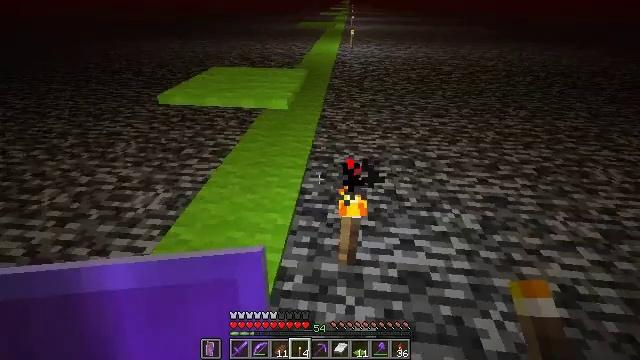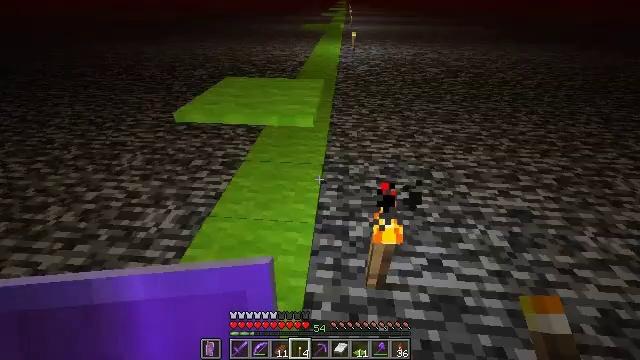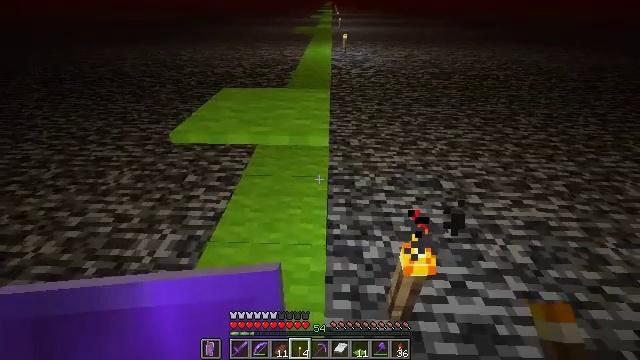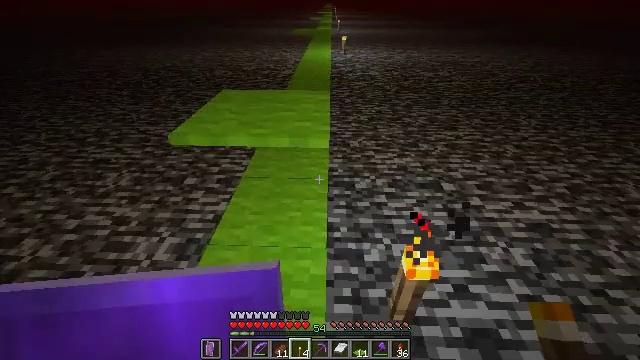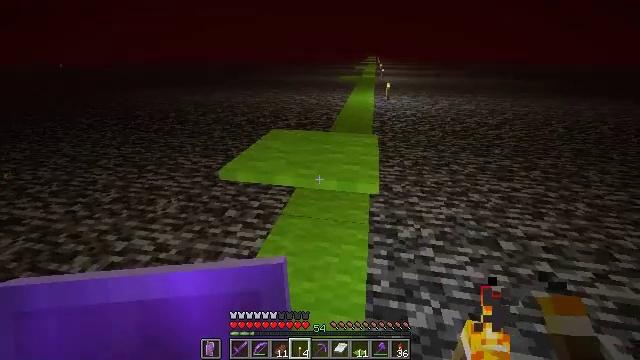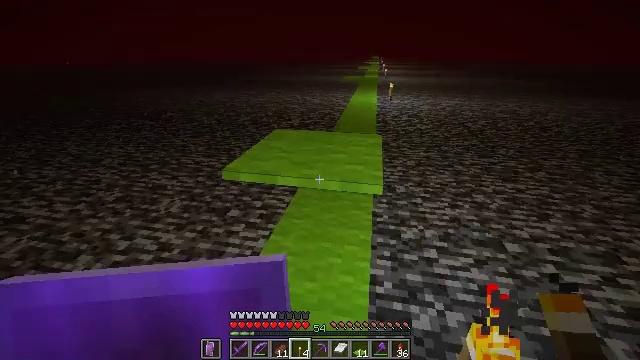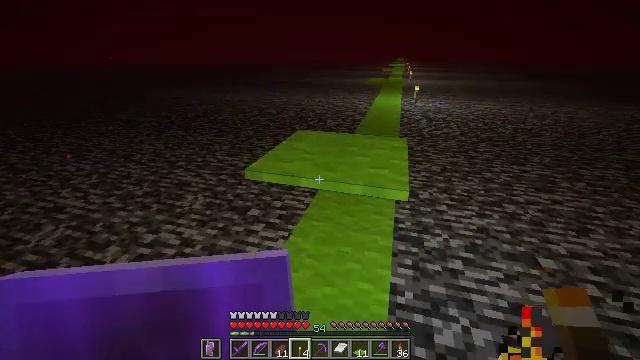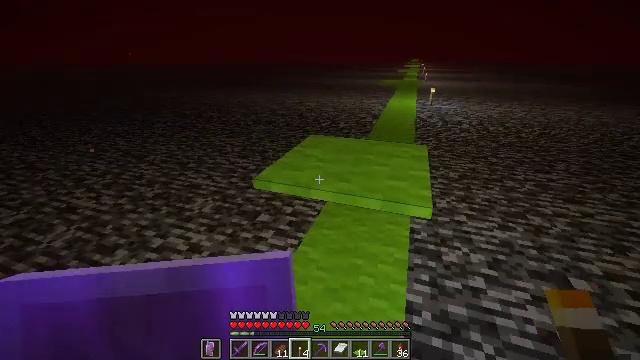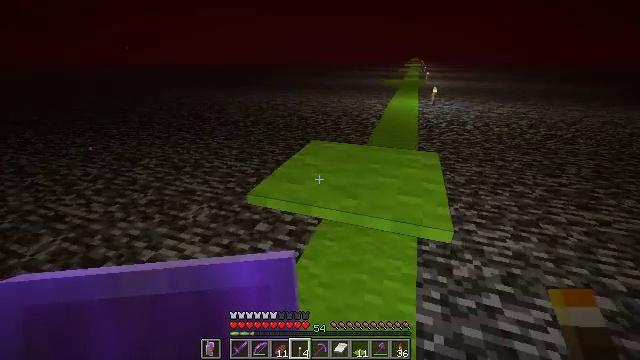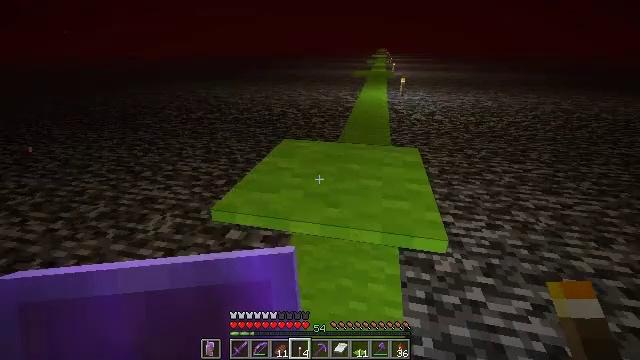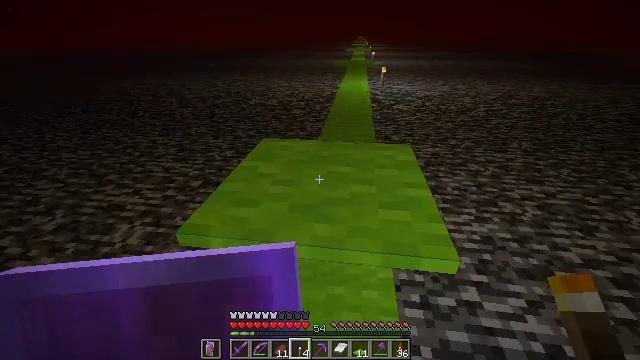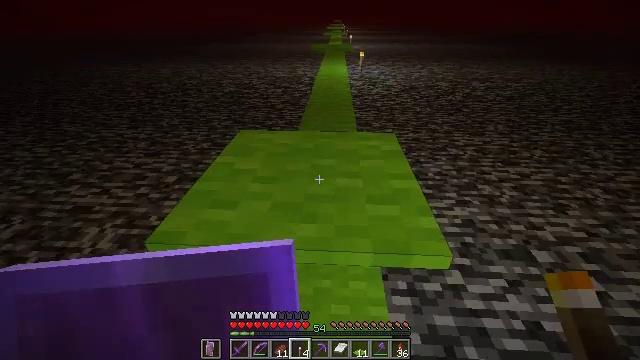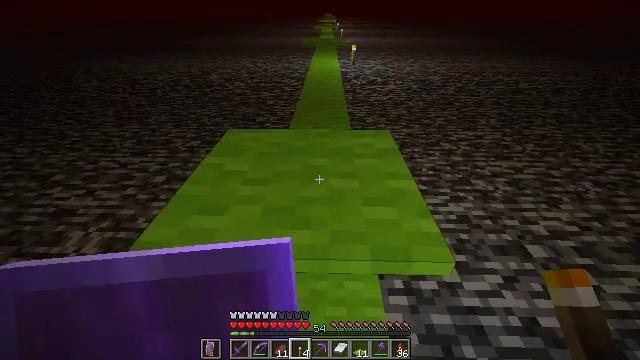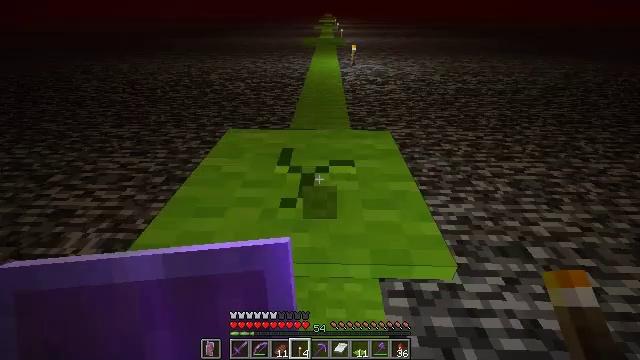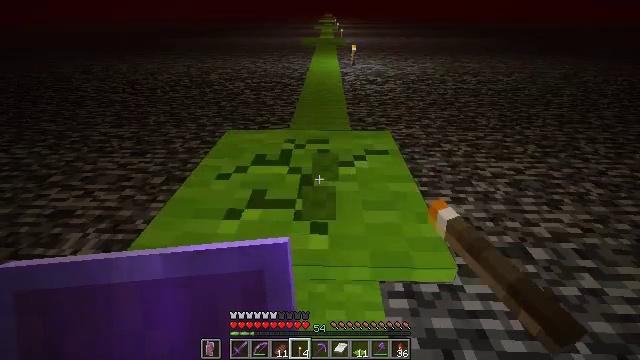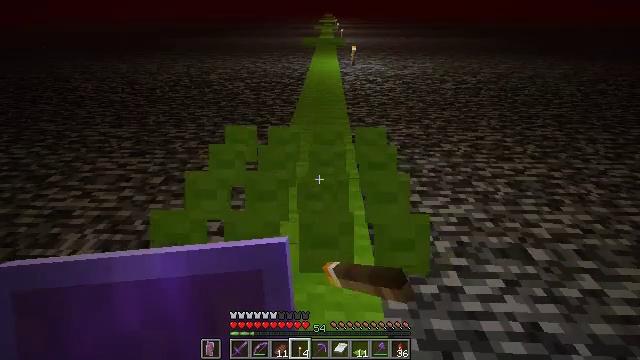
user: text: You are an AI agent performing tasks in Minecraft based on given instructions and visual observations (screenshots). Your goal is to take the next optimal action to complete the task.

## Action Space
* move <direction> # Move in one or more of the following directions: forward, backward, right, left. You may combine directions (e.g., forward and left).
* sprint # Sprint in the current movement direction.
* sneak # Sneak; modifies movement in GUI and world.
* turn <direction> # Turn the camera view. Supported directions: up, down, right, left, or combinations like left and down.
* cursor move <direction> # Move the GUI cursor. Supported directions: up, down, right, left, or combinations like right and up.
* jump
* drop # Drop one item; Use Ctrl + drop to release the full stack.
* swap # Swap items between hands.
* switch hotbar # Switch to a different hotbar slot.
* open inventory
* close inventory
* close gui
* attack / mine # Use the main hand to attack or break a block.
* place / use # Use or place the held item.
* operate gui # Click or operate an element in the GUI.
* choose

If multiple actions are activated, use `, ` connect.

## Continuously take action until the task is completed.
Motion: motion action
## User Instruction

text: Remove the lime carpet.
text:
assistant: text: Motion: move forward and move left
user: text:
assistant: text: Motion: move forward, turn right
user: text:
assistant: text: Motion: no_op
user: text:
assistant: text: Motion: turn left and up
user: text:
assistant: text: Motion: no_op
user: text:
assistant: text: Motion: move forward, turn left
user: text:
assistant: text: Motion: move forward, turn left
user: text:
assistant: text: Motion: move forward
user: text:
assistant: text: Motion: move forward, turn right and down
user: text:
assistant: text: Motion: turn right and down
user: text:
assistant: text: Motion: turn right and down
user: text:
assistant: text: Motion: turn right and down
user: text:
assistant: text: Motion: attack / mine
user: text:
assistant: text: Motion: attack / mine
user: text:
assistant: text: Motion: attack / mine
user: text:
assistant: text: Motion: attack / mine
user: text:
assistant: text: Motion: attack / mine
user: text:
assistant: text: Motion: attack / mine
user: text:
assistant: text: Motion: attack / mine
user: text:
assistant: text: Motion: attack / mine
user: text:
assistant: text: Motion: move forward, attack / mine
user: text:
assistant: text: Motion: move forward
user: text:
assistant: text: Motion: move forward
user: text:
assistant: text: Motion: move forward
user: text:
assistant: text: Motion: move forward
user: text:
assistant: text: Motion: move forward
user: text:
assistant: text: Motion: move forward, sprint
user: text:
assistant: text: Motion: move forward, sprint
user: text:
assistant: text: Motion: move forward, sprint
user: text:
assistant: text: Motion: move forward, sprint